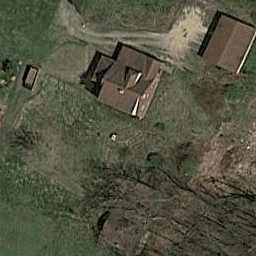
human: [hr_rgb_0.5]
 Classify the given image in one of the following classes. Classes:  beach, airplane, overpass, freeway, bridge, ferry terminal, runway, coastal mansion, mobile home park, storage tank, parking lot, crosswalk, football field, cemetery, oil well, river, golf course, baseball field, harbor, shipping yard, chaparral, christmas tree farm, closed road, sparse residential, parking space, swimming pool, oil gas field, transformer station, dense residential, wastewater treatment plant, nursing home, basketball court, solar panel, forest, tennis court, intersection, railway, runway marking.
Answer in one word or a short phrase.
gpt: sparse residential